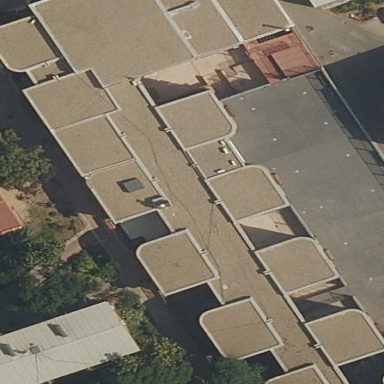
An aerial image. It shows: School.